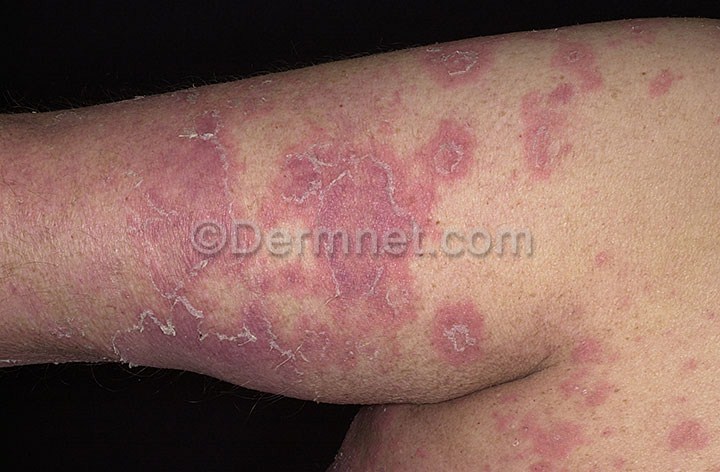
Disease: Psoriasis pictures Lichen Planus and related diseases